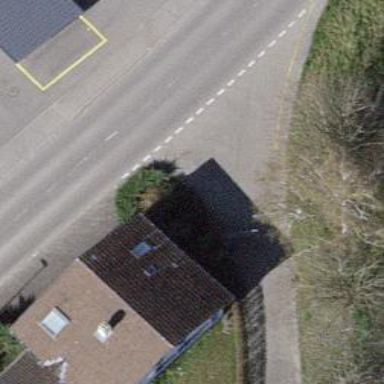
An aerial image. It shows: Cycle barrier.